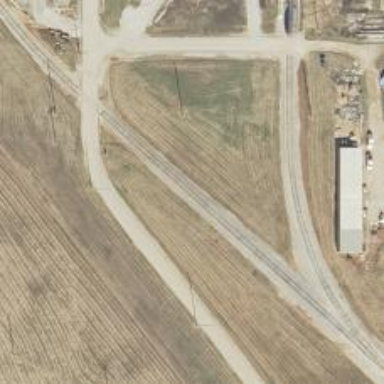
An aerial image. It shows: Railway spur service.